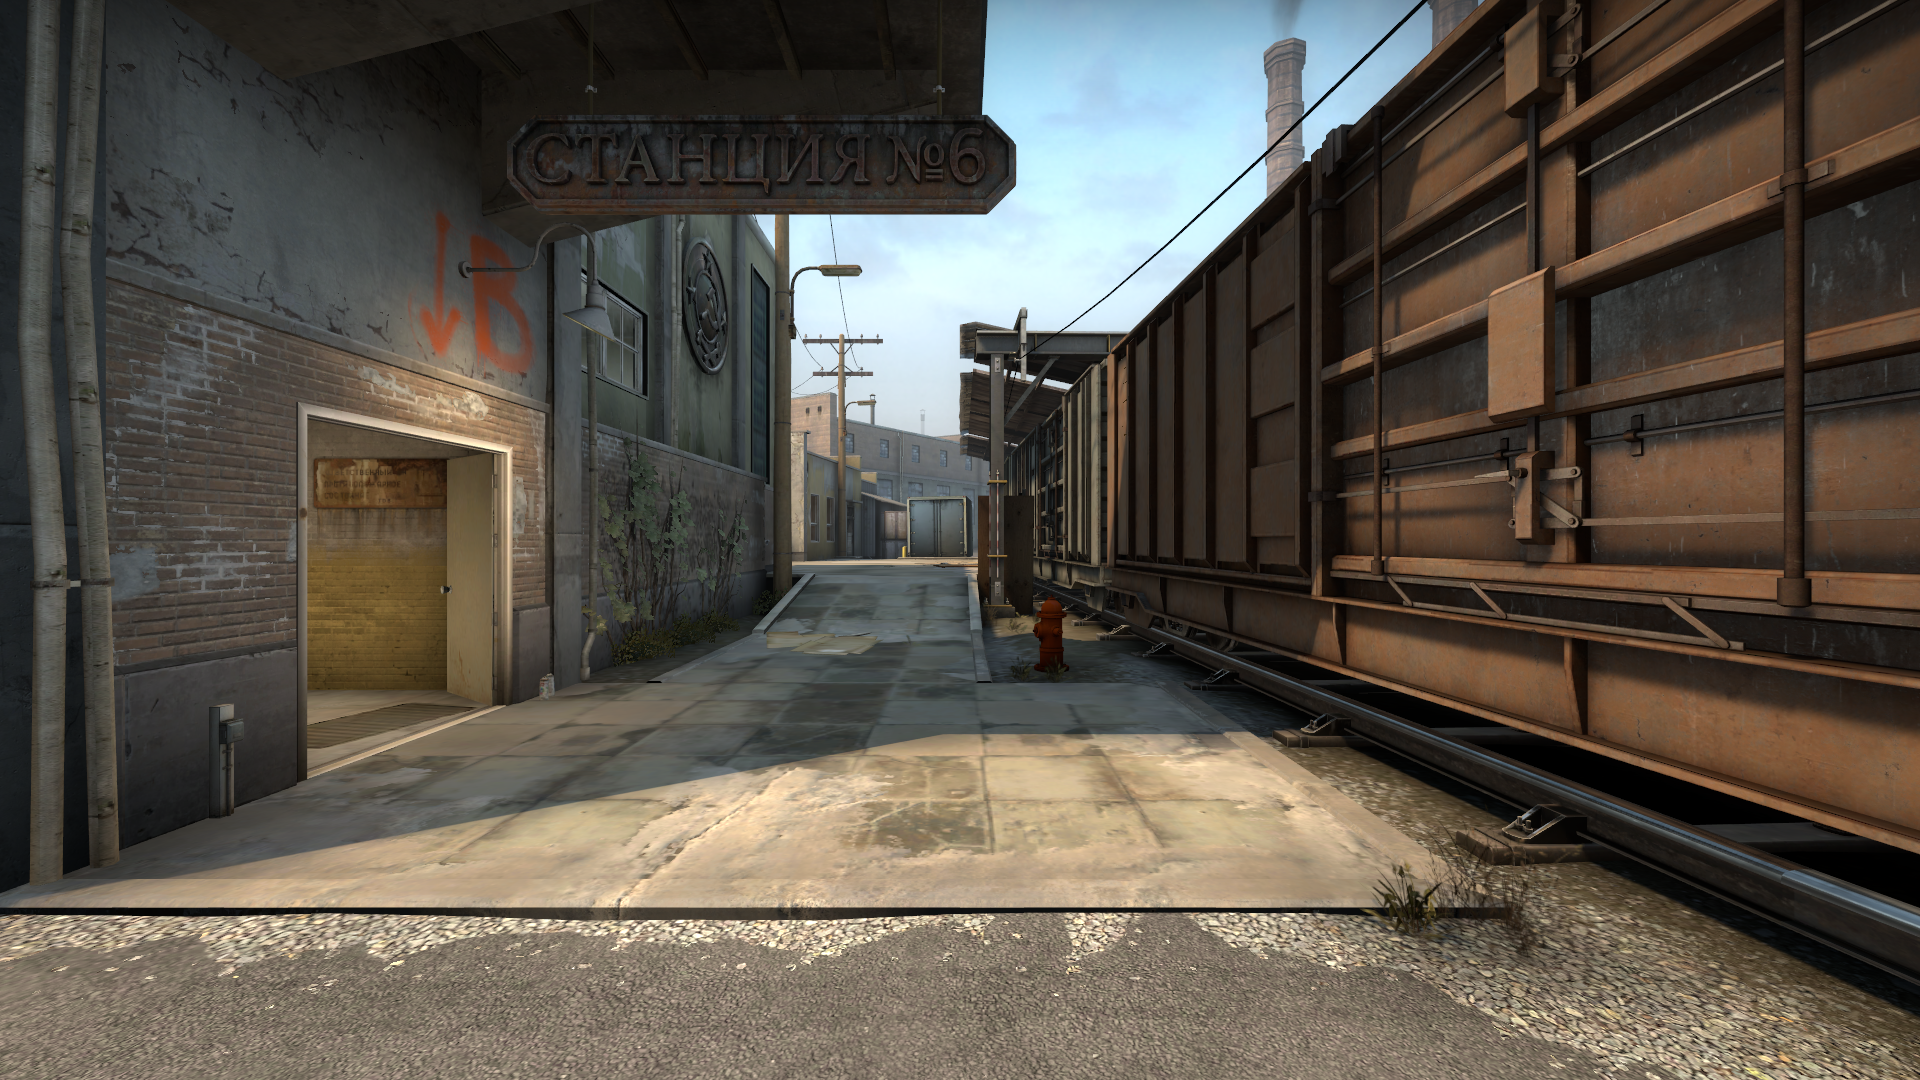
Map: de_train